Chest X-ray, PA view. Patient: 53 years old, sex M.
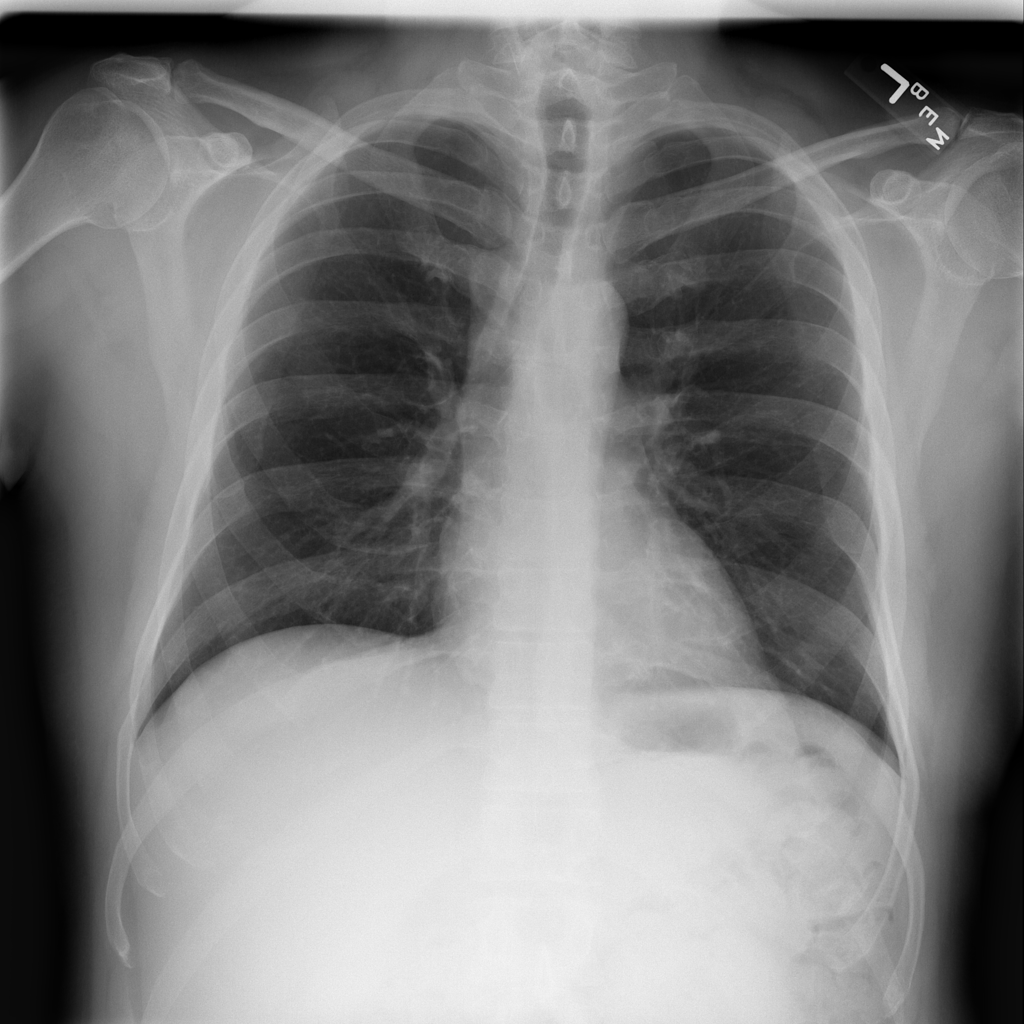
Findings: No Finding